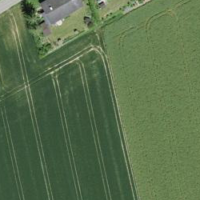
EUNIS habitat code: 52
Species observed at this site:
Melittis melissophyllum